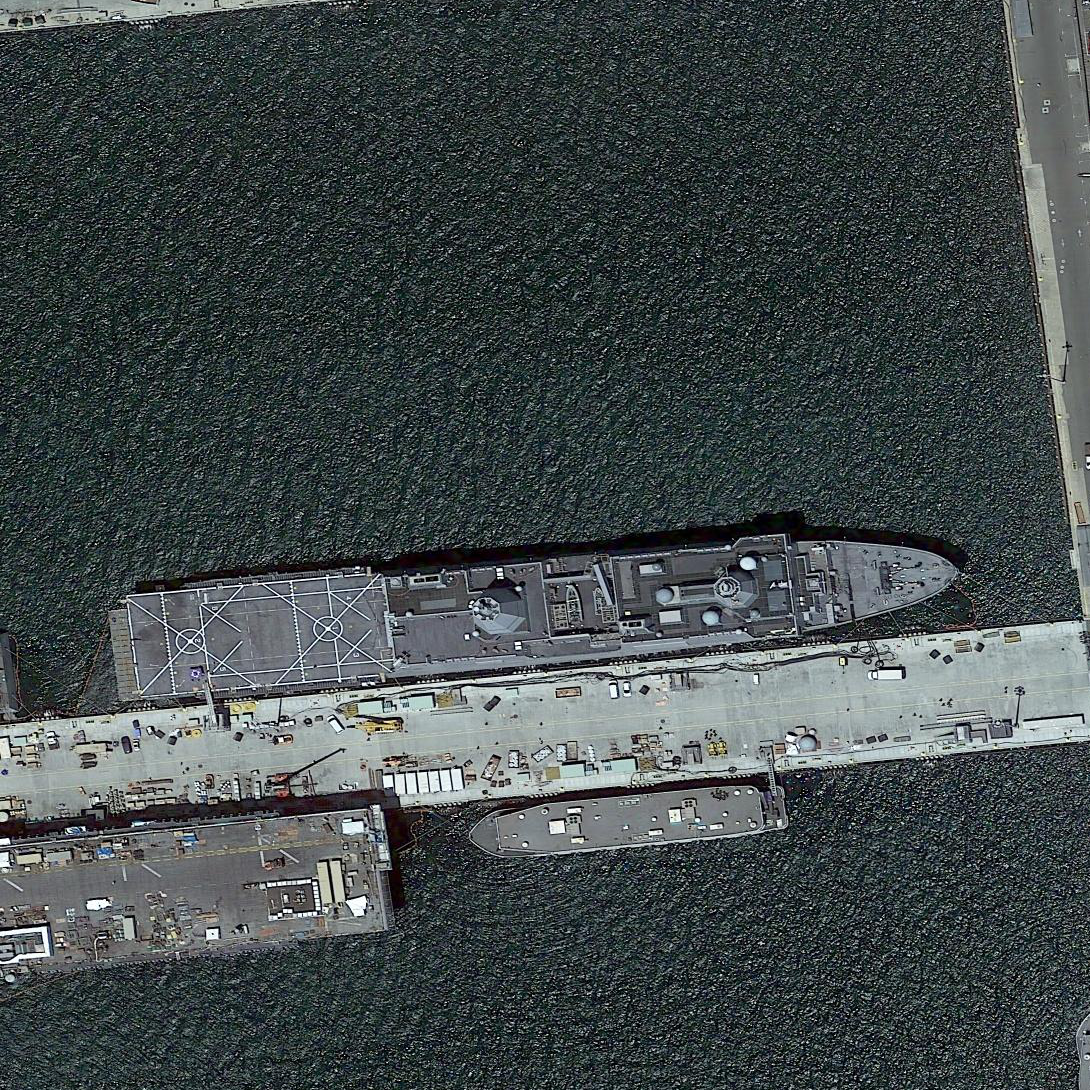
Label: combat